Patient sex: F
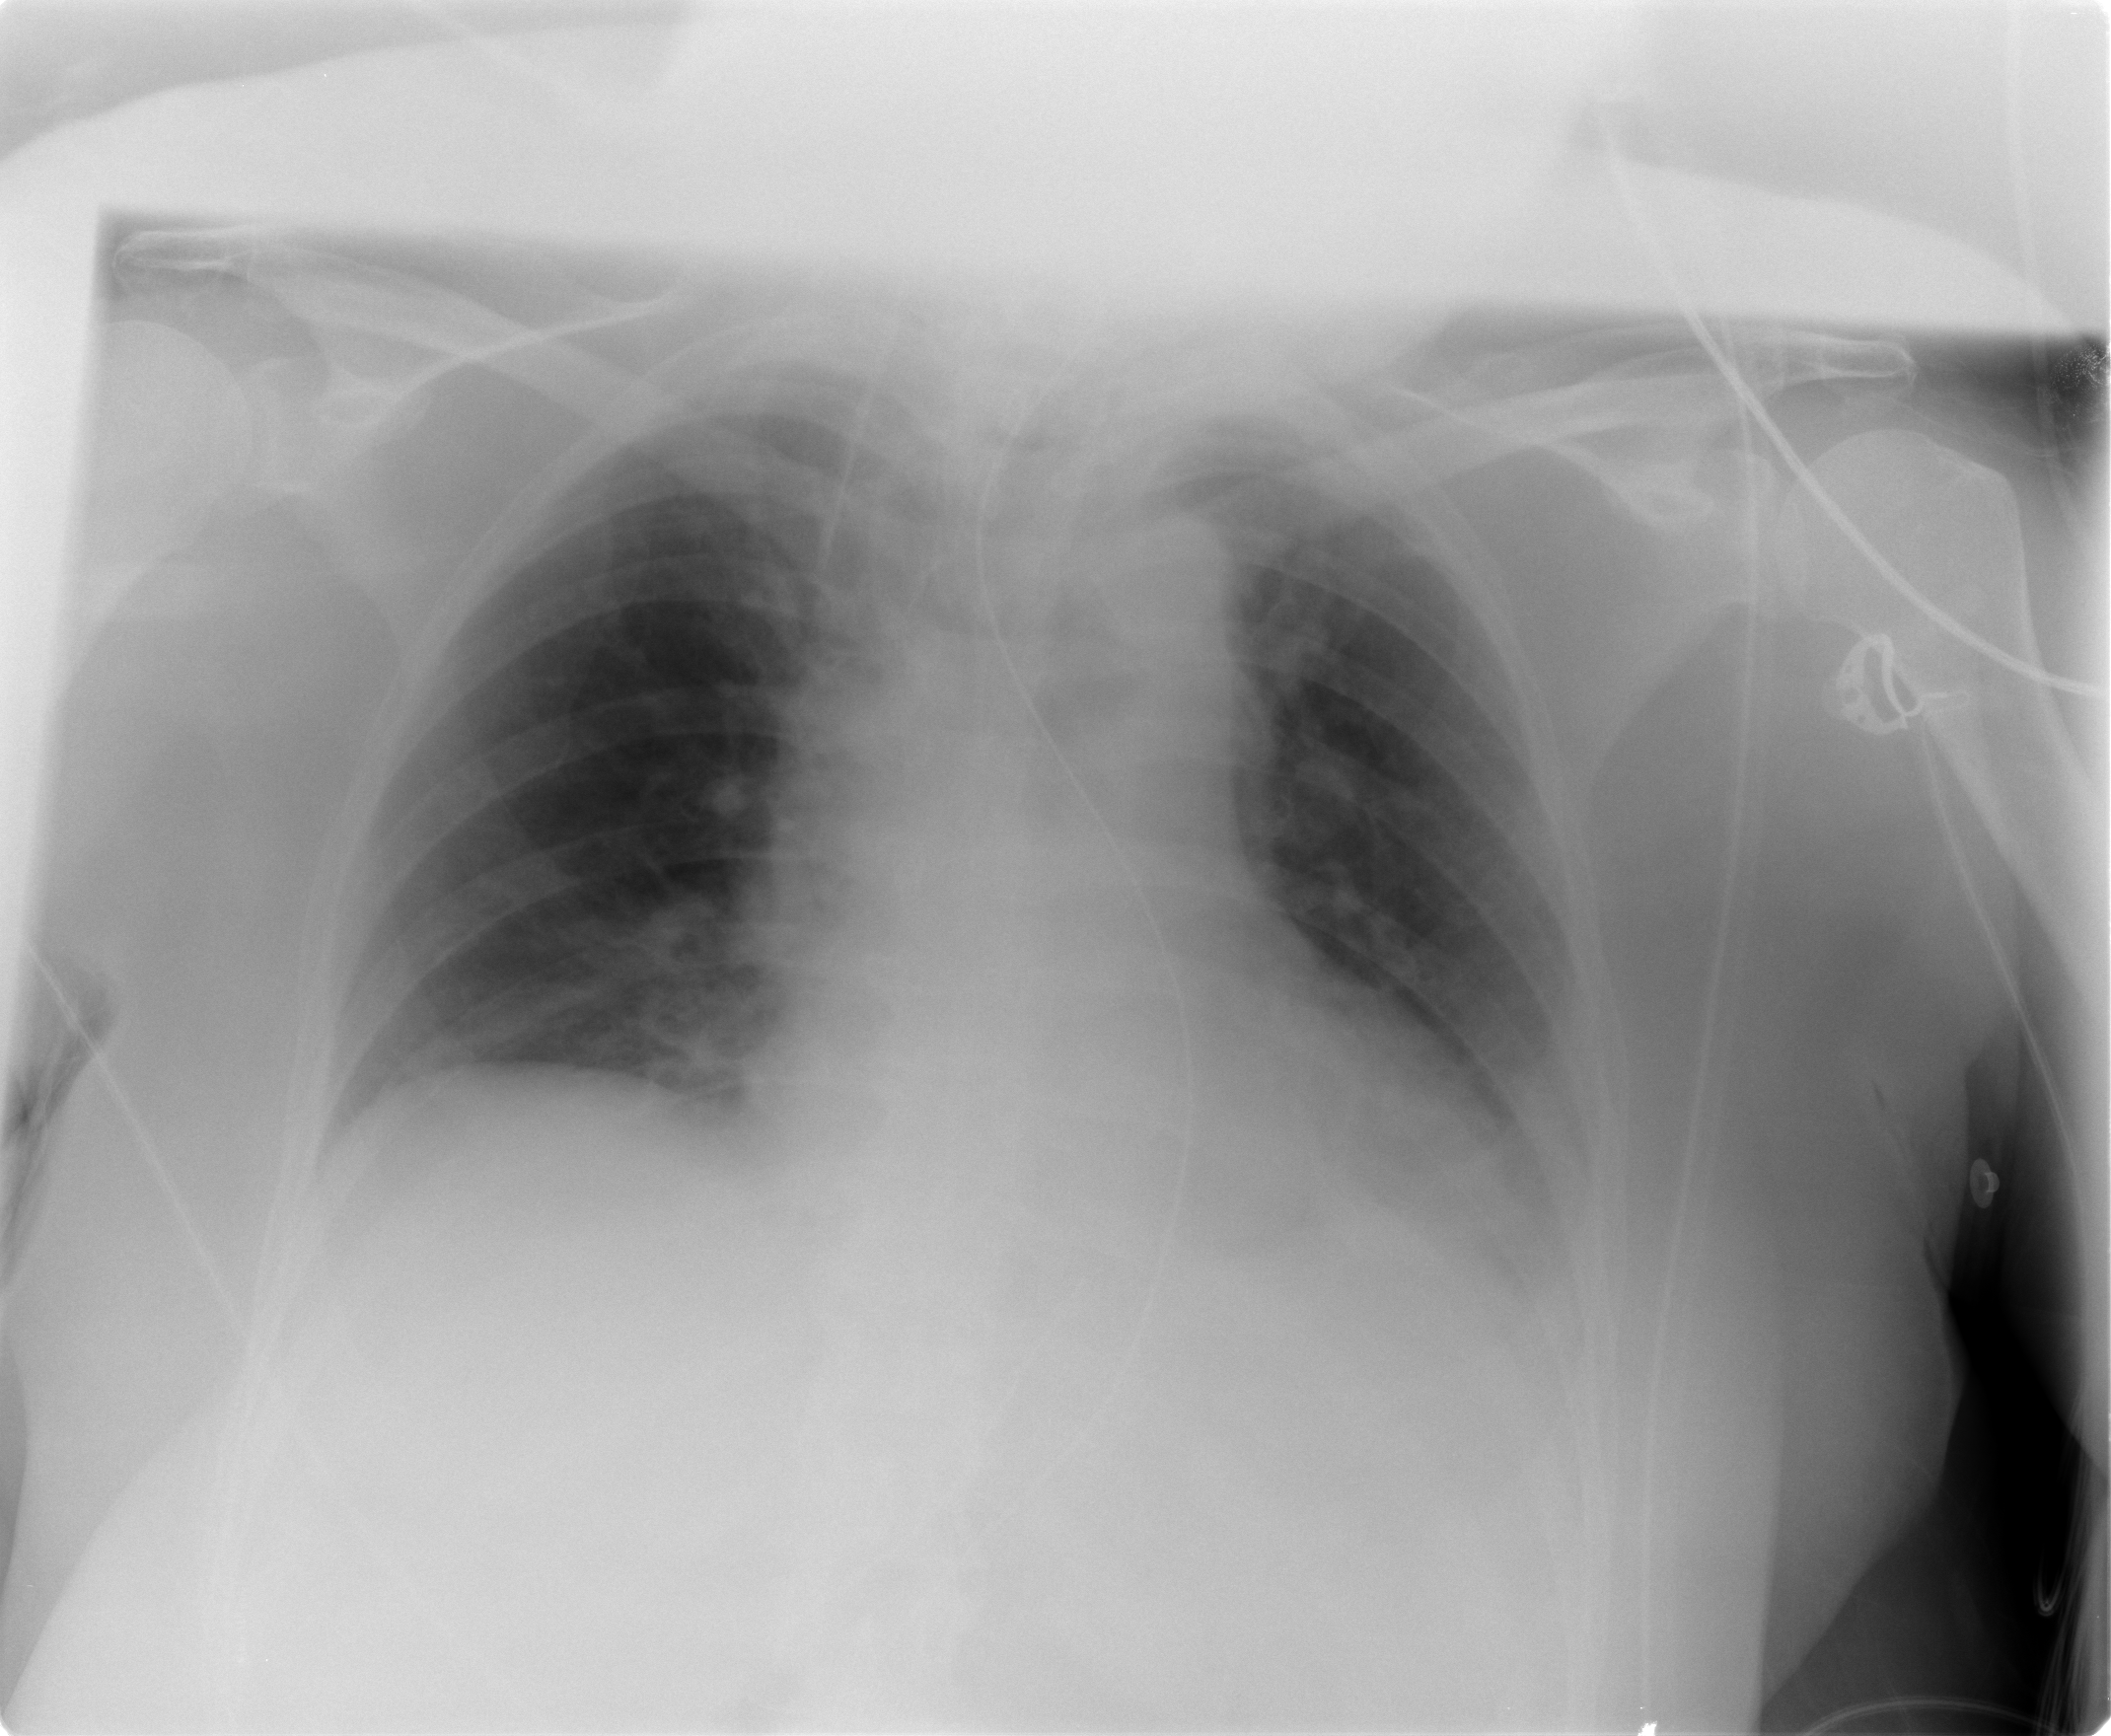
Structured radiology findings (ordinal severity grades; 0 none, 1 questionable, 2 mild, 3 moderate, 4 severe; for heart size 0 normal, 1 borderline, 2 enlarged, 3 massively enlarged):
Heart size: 1
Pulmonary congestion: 0
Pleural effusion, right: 0
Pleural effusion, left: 2
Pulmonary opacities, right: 0
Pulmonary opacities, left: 0
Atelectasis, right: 0
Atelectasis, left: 2